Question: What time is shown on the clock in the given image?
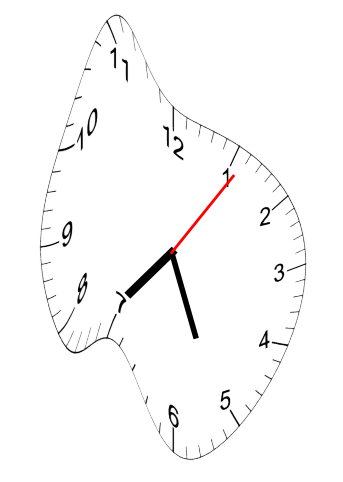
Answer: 07:26:06